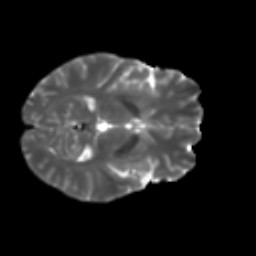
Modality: T2w
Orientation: axial
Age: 38
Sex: female
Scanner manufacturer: ge
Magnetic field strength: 3 T
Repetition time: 7.8 s
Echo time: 0.0608 s